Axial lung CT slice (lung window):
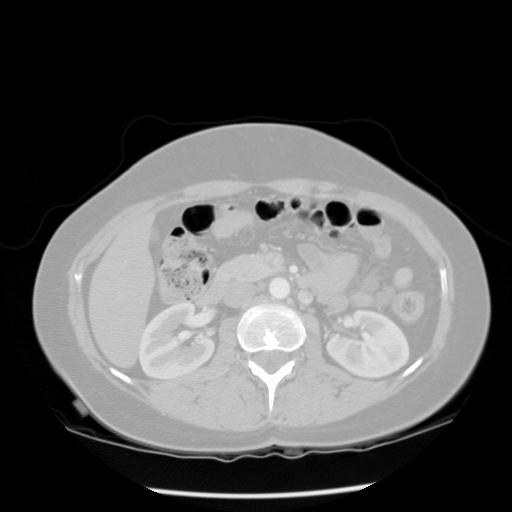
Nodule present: no